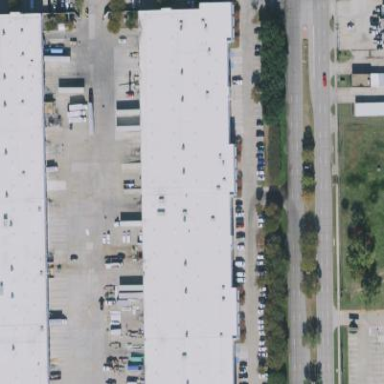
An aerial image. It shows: Warehouse.